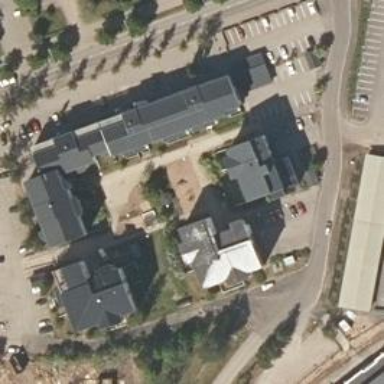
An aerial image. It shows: Gabled roofed apartment building with black roof.